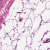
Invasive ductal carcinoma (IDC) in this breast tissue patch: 0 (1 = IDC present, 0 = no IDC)